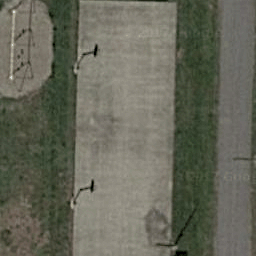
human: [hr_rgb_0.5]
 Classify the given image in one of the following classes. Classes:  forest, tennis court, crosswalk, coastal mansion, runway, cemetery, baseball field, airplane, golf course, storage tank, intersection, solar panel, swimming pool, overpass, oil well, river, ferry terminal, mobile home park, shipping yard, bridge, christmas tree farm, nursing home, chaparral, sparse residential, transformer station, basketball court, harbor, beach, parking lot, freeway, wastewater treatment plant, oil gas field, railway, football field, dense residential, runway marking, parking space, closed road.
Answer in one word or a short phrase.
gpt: basketball court